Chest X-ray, AP view. Patient: 65 years old, sex F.
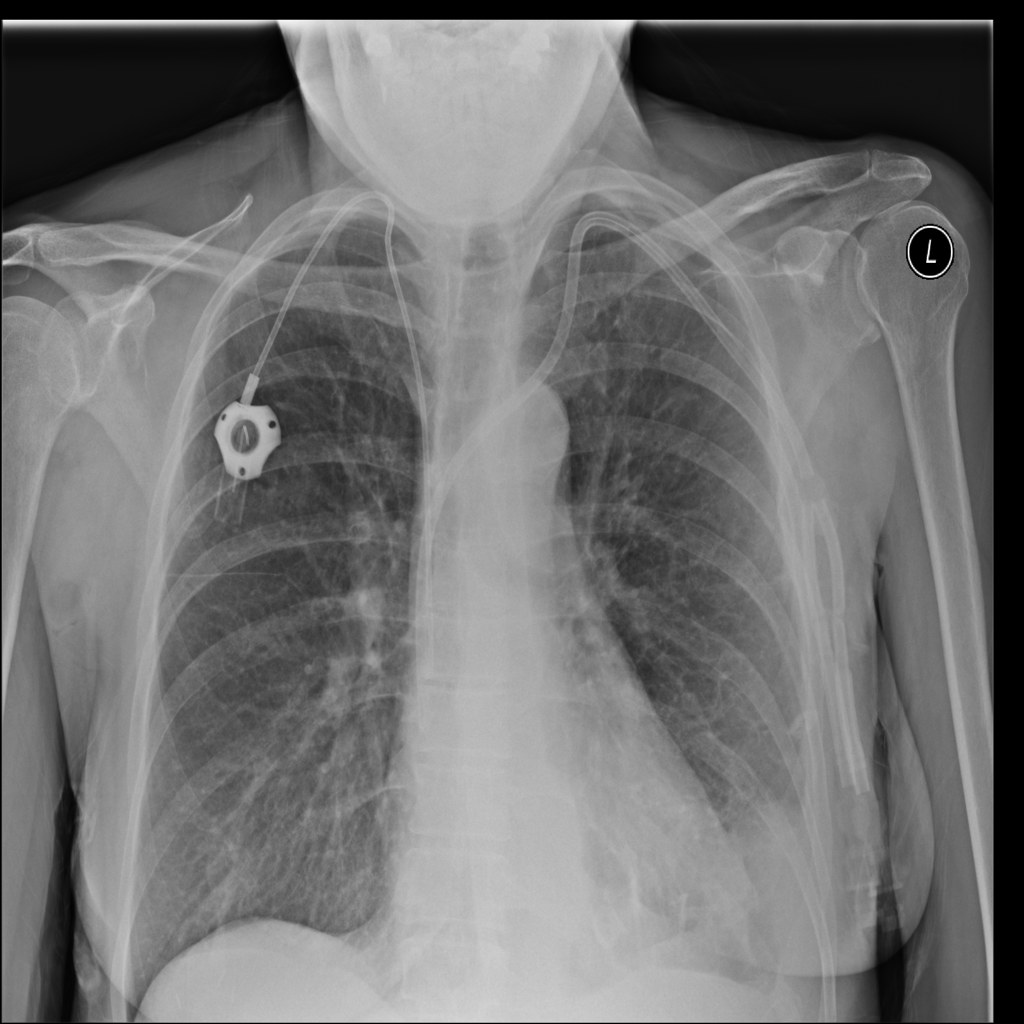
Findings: Effusion